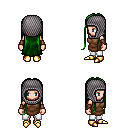
a pixel art fantasy rpg character, female body template, human, light skin, brown tunic, white pants, green extra-long hairstyle, chain hood, leather bracers, gold boots, four views (front, back, left, right), 2x2 character sprite sheet, small pixel art, hard edges, no anti-aliasing